Interaction volume radius: 10 \u00c5
Interaction volume height: 10 \u00c5
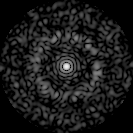
Disorder parameter: 0.8569